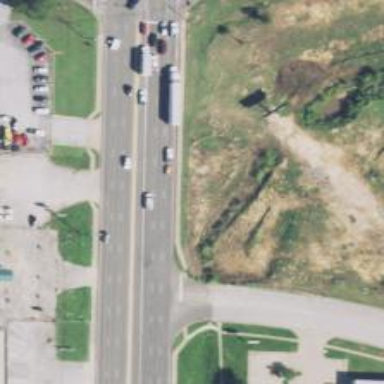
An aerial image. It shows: Asphalt road classified as trunk highway.